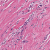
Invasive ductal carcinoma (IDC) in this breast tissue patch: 1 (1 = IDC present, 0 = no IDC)